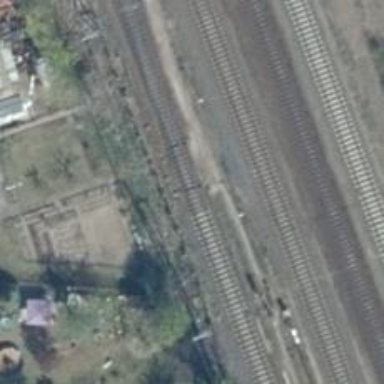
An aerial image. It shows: Railway switch.